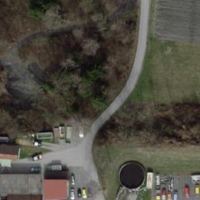
EUNIS habitat code: 45
Species observed at this site:
Corvus corone
Cyanistes caeruleus
Fulica atra
Alcedo atthis
Alopochen aegyptiaca
Sturnus vulgaris
Anas platyrhynchos
Dendrocopos major
Fringilla coelebs
Passer domesticus
Sylvia atricapilla
Turdus merula
Phylloscopus collybita
Hirundo rustica
Milvus migrans
Milvus milvus
Sitta europaea
Falco tinnunculus
Motacilla alba
Delichon urbicum